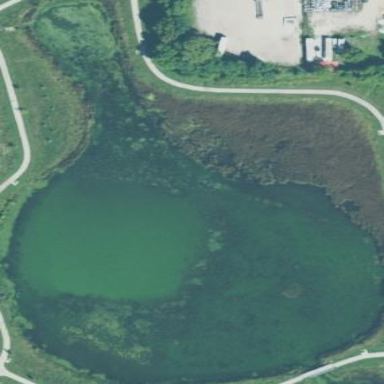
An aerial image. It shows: Peaceful pond surrounded by nature.